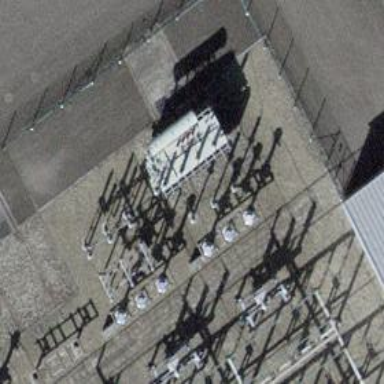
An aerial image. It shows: Transformer.